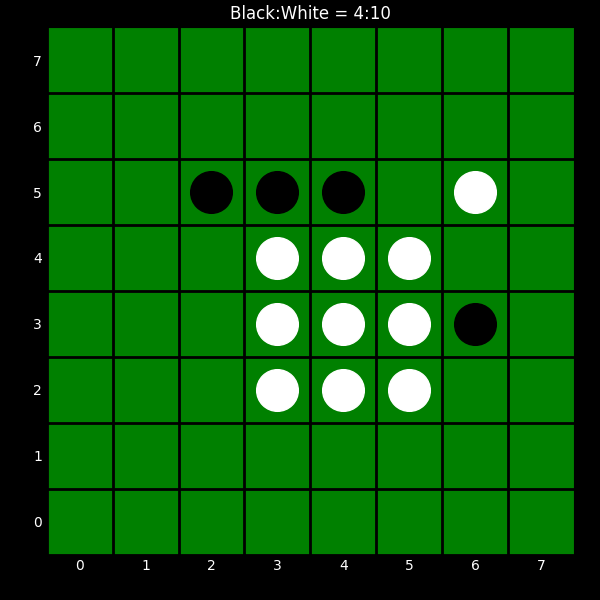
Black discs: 4
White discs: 10